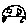
Label: car